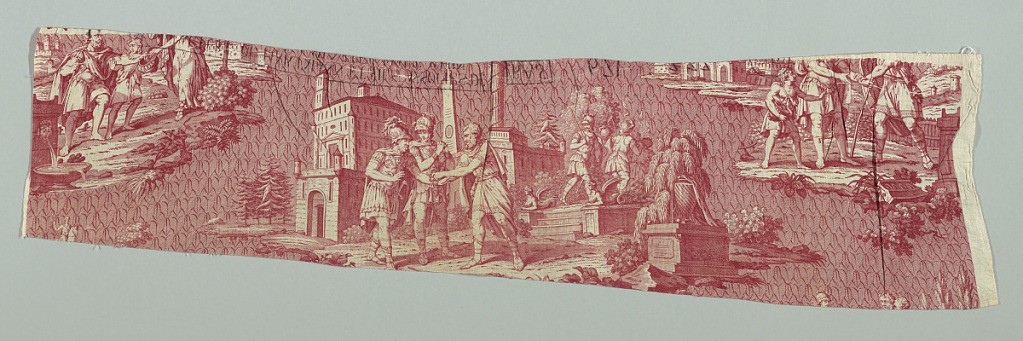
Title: Fragment with partial chef
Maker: Hartmann et Fils, Munster, France
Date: ca. 1820
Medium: cotton Technique: printed by roller and individual stamps on plain weave
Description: End of a bolt containing part of a roller printed pattern in red  and the Manufacturer's identifying marks in black. The central scene shows a Roman being restrained and put into handcuffs. The design may be one of the versions of Belisarius.